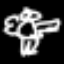
Label: angel